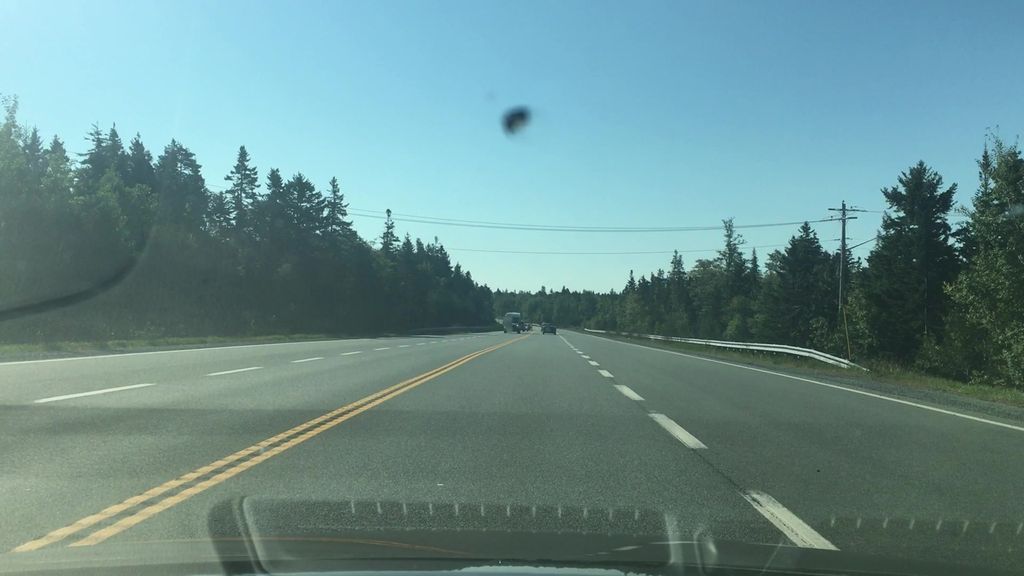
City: halifax